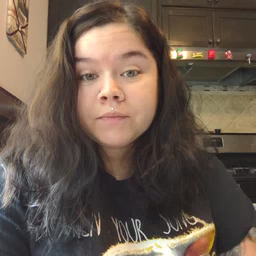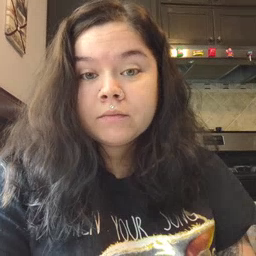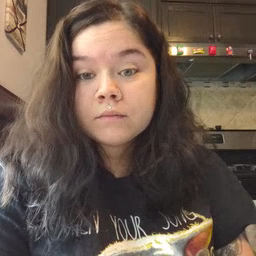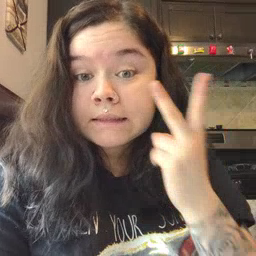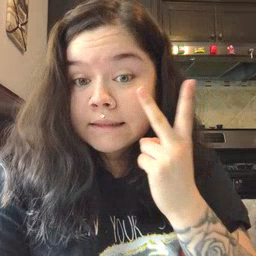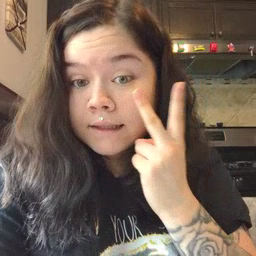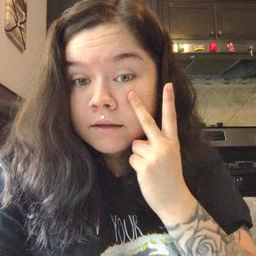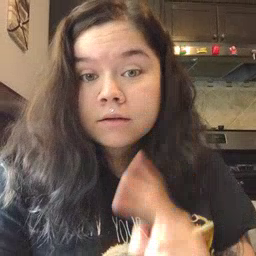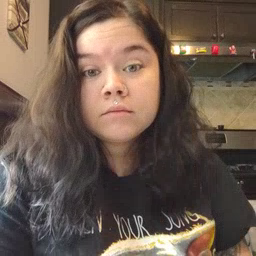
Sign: see